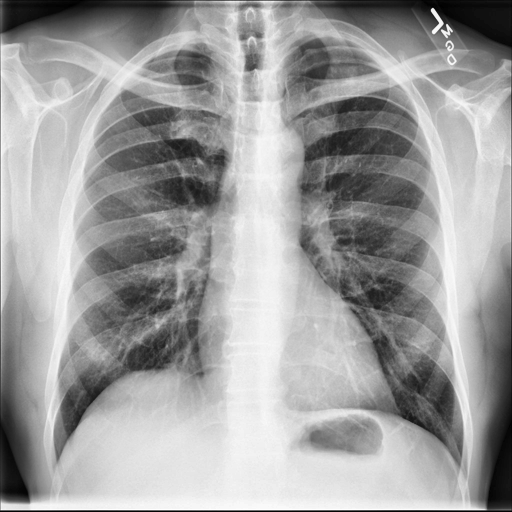
Finding: NORMAL